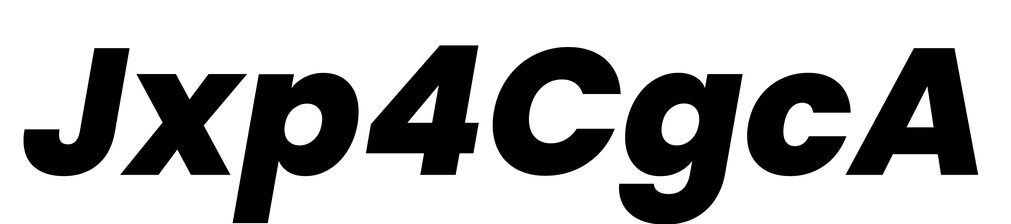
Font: Poppins-ExtraBoldItalic